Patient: sex F, age 54
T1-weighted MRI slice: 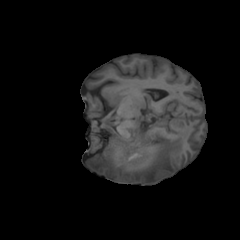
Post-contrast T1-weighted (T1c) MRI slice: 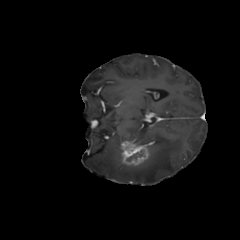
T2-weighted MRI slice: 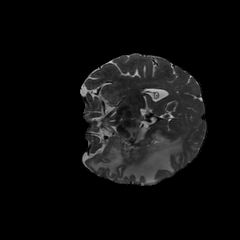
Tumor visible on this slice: yes
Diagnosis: Glioblastoma, IDH-wildtype
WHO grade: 4